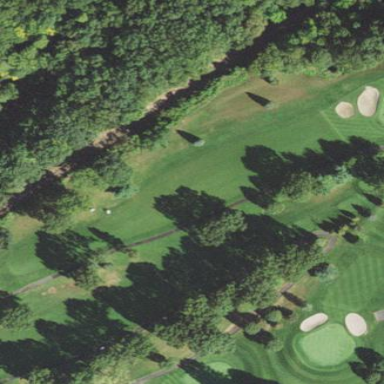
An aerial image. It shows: Golf fairway surrounded by grass.